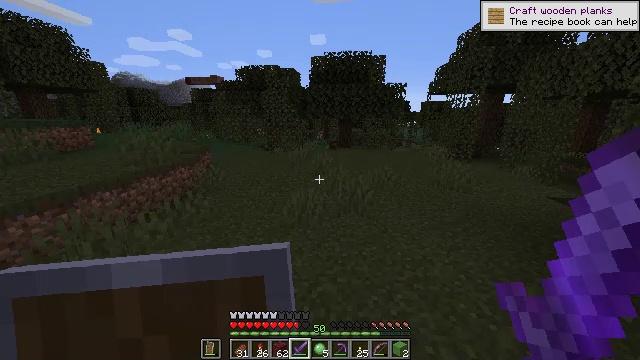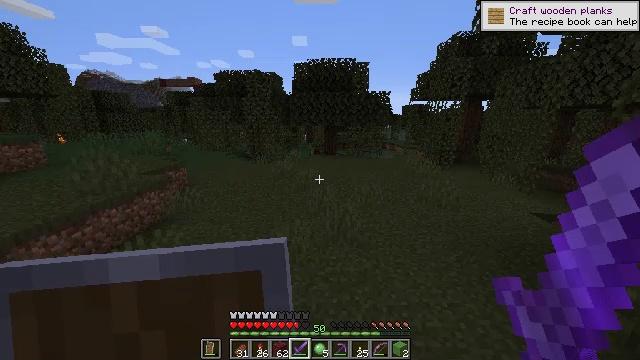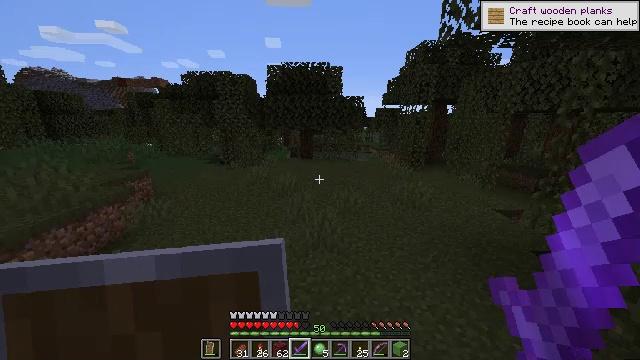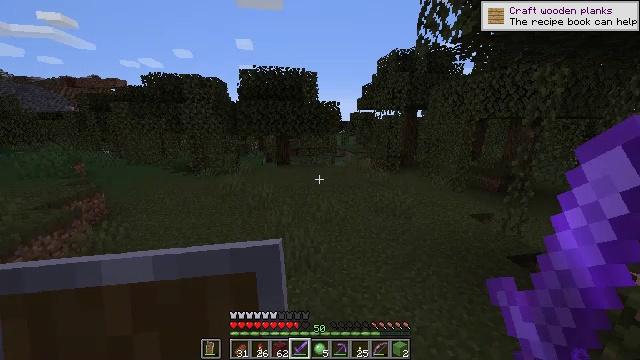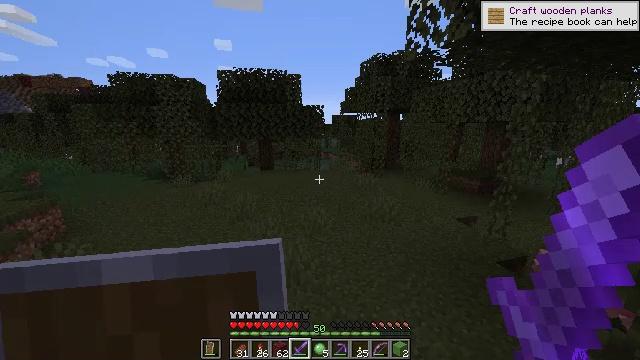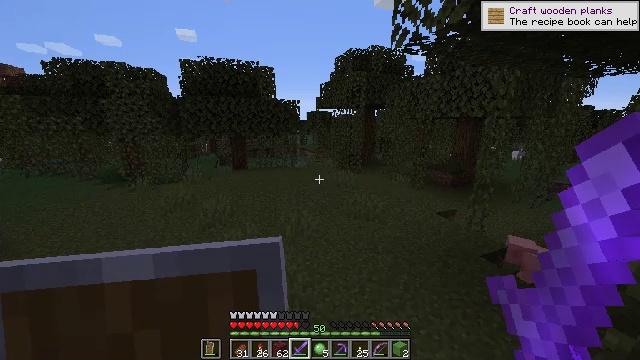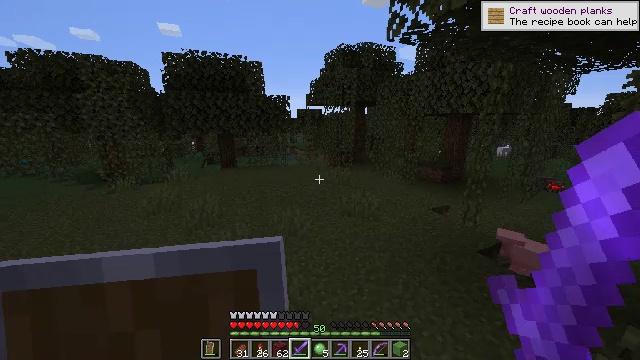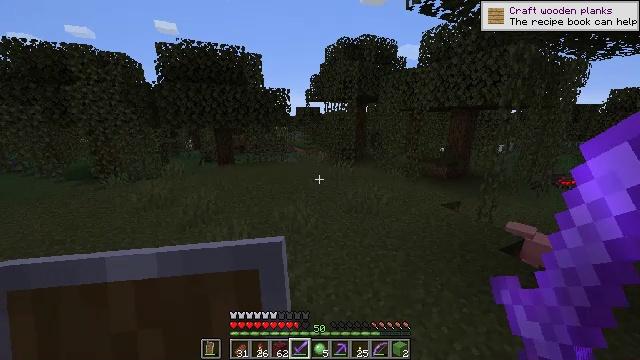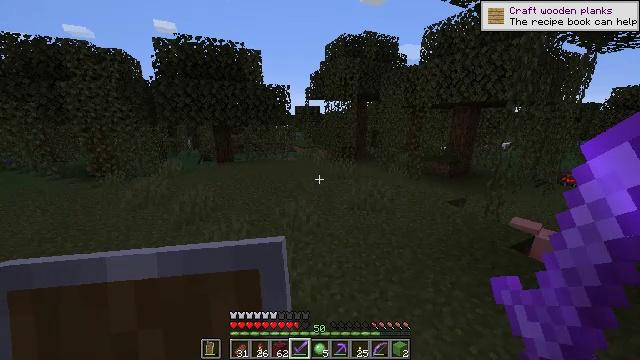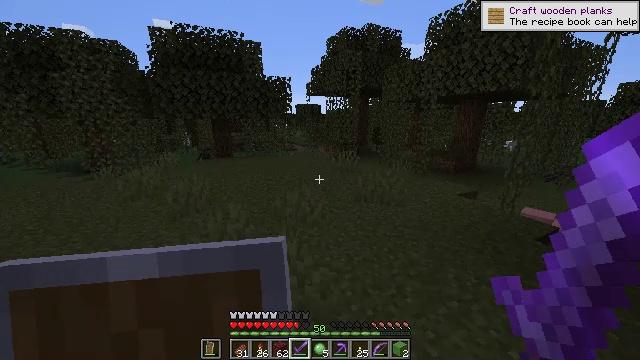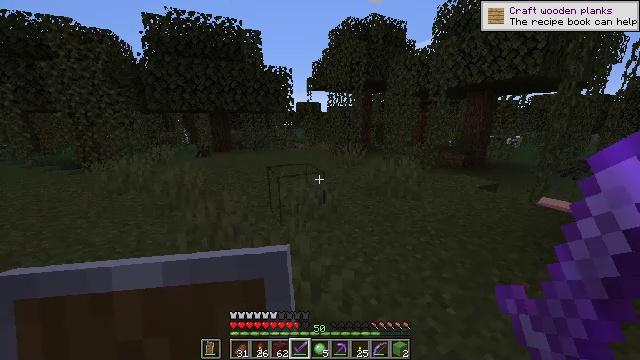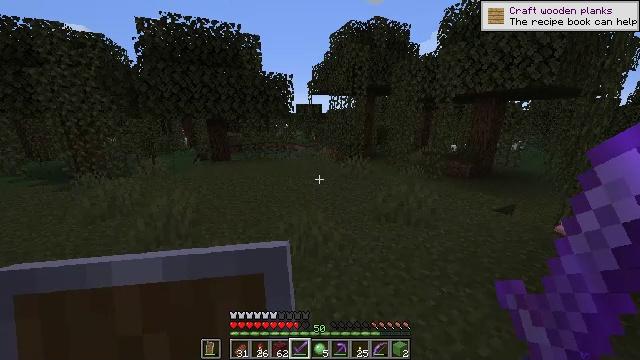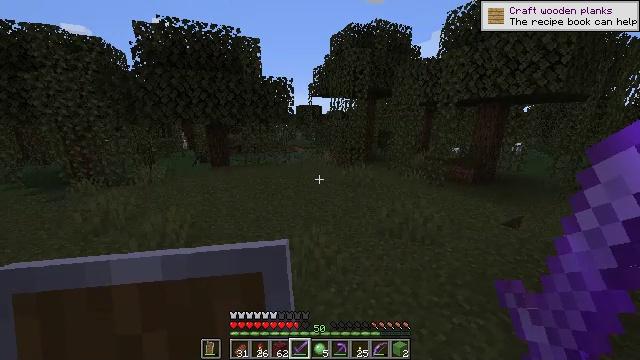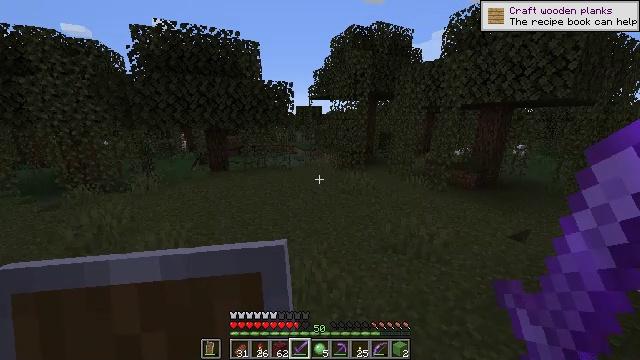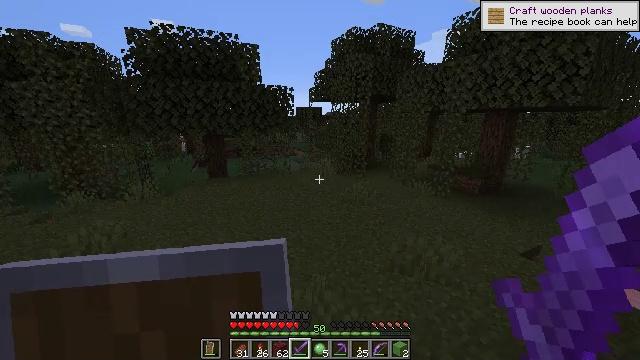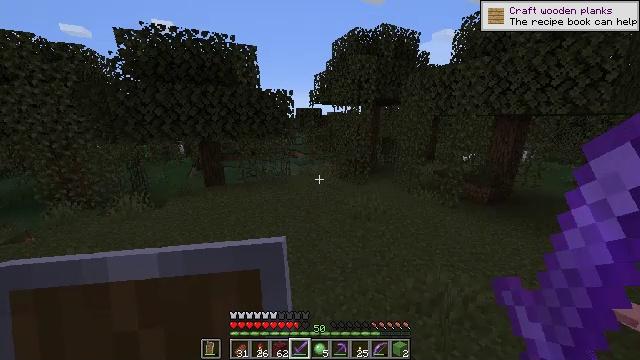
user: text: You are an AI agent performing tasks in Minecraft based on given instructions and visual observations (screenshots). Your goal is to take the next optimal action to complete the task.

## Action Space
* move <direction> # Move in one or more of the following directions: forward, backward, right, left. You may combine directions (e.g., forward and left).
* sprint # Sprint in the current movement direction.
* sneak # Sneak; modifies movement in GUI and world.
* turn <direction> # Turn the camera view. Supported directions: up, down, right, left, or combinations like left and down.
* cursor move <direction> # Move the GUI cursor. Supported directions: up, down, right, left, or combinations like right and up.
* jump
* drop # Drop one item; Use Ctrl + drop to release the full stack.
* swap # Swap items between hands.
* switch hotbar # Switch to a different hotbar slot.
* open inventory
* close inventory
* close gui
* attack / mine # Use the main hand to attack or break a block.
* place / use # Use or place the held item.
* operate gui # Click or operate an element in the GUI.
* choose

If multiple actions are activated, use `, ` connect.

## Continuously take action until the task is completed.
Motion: motion action
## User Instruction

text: Kill enemies.
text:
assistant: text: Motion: move forward, turn right, jump
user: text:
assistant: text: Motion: move forward, turn right, jump
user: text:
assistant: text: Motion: move forward, turn right, jump
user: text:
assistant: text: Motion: move forward, turn right, jump
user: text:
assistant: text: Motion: move forward, turn right, jump
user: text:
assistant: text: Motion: move forward, turn right, jump
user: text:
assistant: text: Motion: move forward, jump
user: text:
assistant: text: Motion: move forward, jump
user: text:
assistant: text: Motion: move forward, jump
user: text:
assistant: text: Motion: move forward, jump
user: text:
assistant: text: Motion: move forward, jump
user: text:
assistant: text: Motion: move forward, jump
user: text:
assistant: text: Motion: move forward, jump
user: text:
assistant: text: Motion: move forward, jump
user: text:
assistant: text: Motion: move forward, jump
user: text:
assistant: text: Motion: move forward, jump
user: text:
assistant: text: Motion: move forward, turn right, jump
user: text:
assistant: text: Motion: move forward, turn right and down, jump
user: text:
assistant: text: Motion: move forward, turn right and down, jump
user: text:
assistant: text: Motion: move forward, turn right, jump
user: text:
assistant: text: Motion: move forward, jump
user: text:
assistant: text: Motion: move forward, jump
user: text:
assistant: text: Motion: move forward, jump
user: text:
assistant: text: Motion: move forward and move left, jump
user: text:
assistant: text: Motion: move forward and move left, jump
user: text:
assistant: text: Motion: move forward and move left, jump
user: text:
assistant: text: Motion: move forward and move left, jump
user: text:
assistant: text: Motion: move forward and move left, jump
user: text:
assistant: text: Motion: move forward, jump
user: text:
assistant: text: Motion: move forward, jump